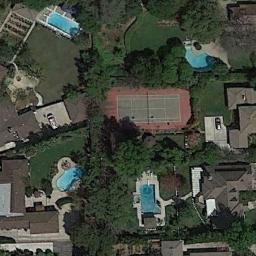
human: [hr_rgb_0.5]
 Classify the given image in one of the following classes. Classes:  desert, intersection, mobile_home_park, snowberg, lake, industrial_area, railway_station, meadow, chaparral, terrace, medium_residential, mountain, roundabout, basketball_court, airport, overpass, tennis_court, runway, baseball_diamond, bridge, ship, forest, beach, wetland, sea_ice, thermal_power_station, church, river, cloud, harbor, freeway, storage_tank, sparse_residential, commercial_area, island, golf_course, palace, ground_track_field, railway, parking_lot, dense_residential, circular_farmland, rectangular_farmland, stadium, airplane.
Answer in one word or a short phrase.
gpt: tennis_court